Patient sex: M
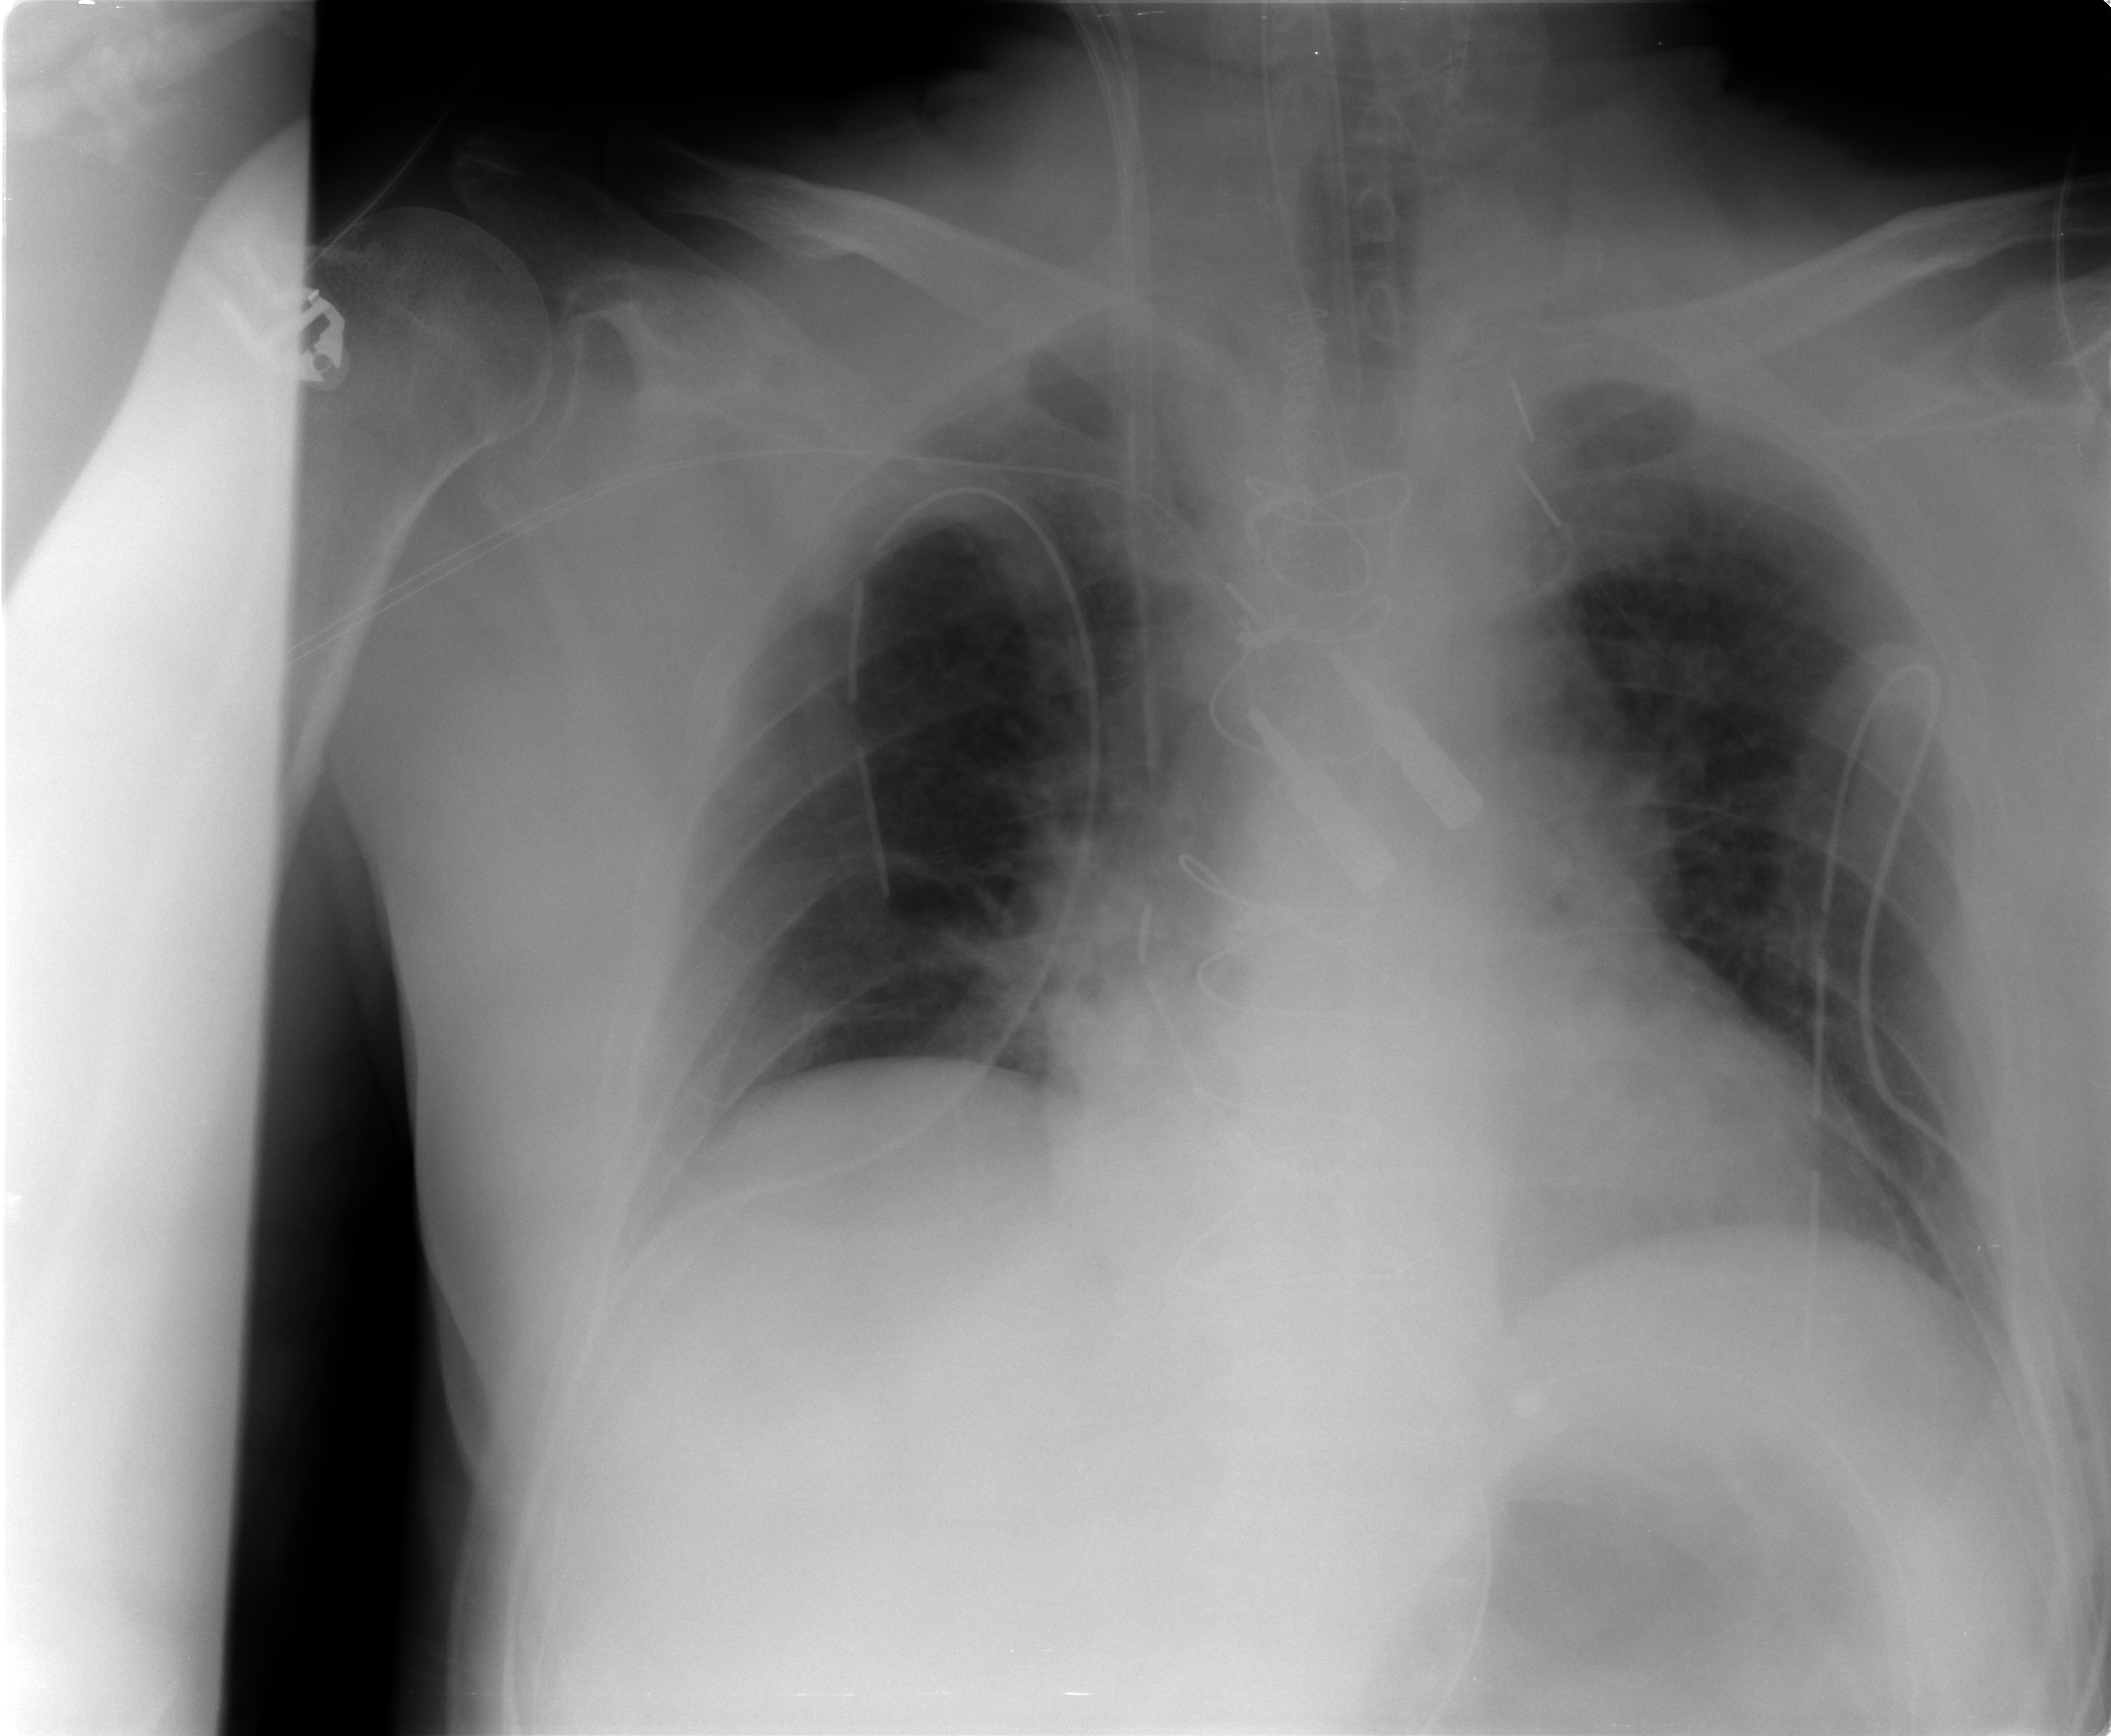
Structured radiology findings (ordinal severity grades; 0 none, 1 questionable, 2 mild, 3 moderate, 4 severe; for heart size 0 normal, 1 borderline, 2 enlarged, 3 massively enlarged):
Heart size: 0
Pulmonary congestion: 2
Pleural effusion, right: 0
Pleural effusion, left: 0
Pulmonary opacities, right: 0
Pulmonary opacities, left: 0
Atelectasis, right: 2
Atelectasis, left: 2